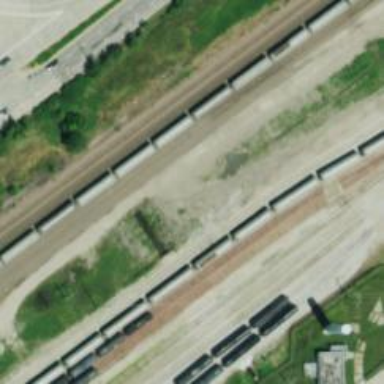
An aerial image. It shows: Railway yard.